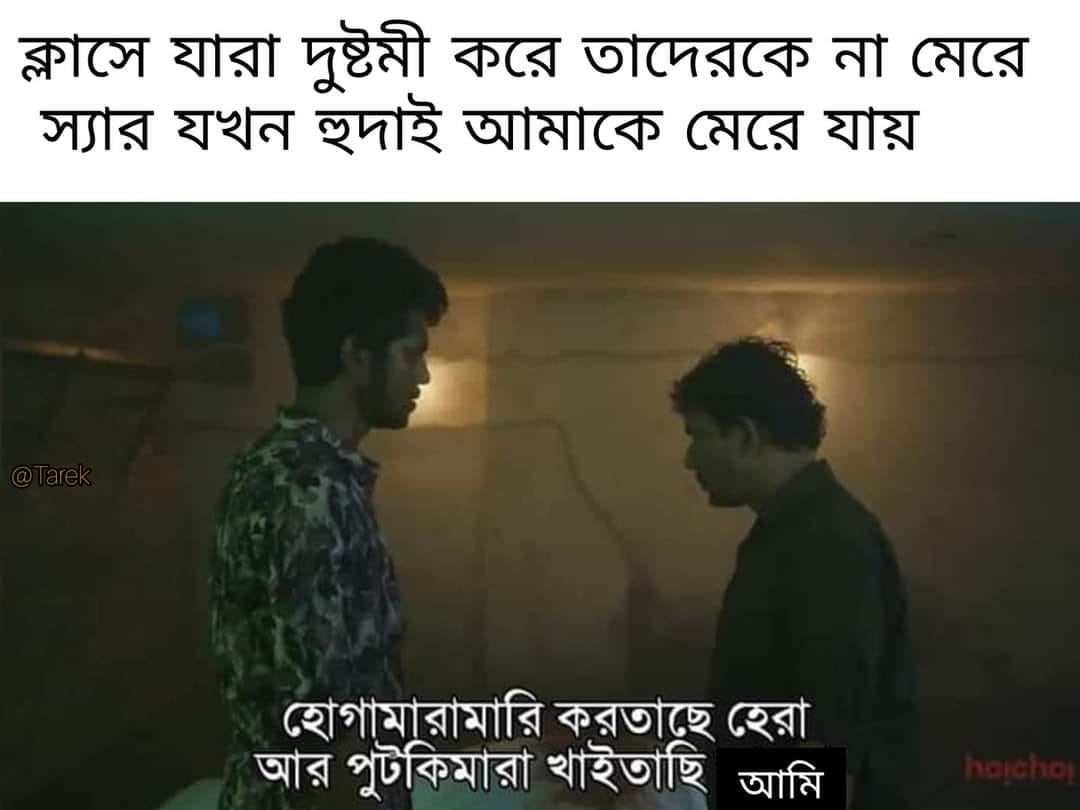
Caption: ক্লাসে যারা দুষ্টমী করে তাদেরকে না মেরে স্যার যখন হুদাই আমাকে মেরে যায়    হোগামারামারি করতাছে হেরা আর পুটকিমারা খাইতাছি  আমি
Label: hate